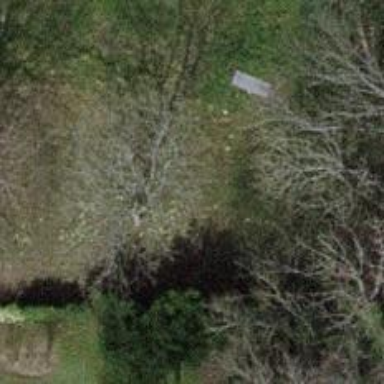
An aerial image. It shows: Evergreen needle-leaved tree.